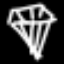
Label: diamond